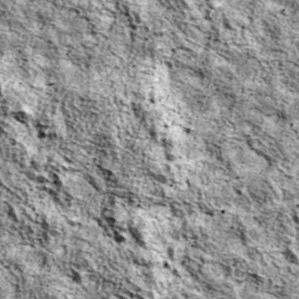
Label: non_frost